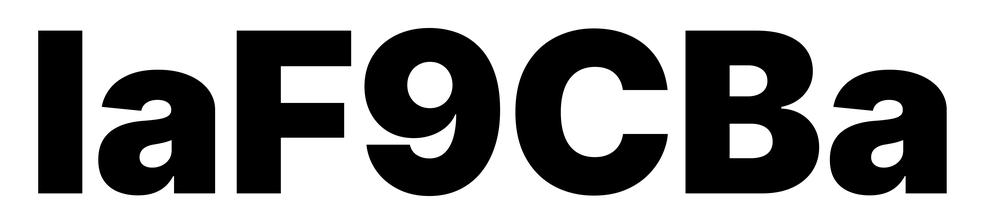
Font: Inter_Black